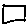
Label: square